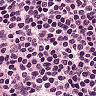
Metastatic tissue present: no